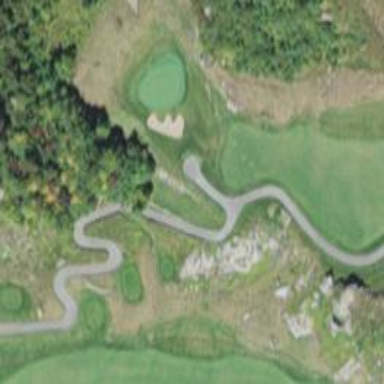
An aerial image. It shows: Path used for both walking and golf.